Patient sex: F
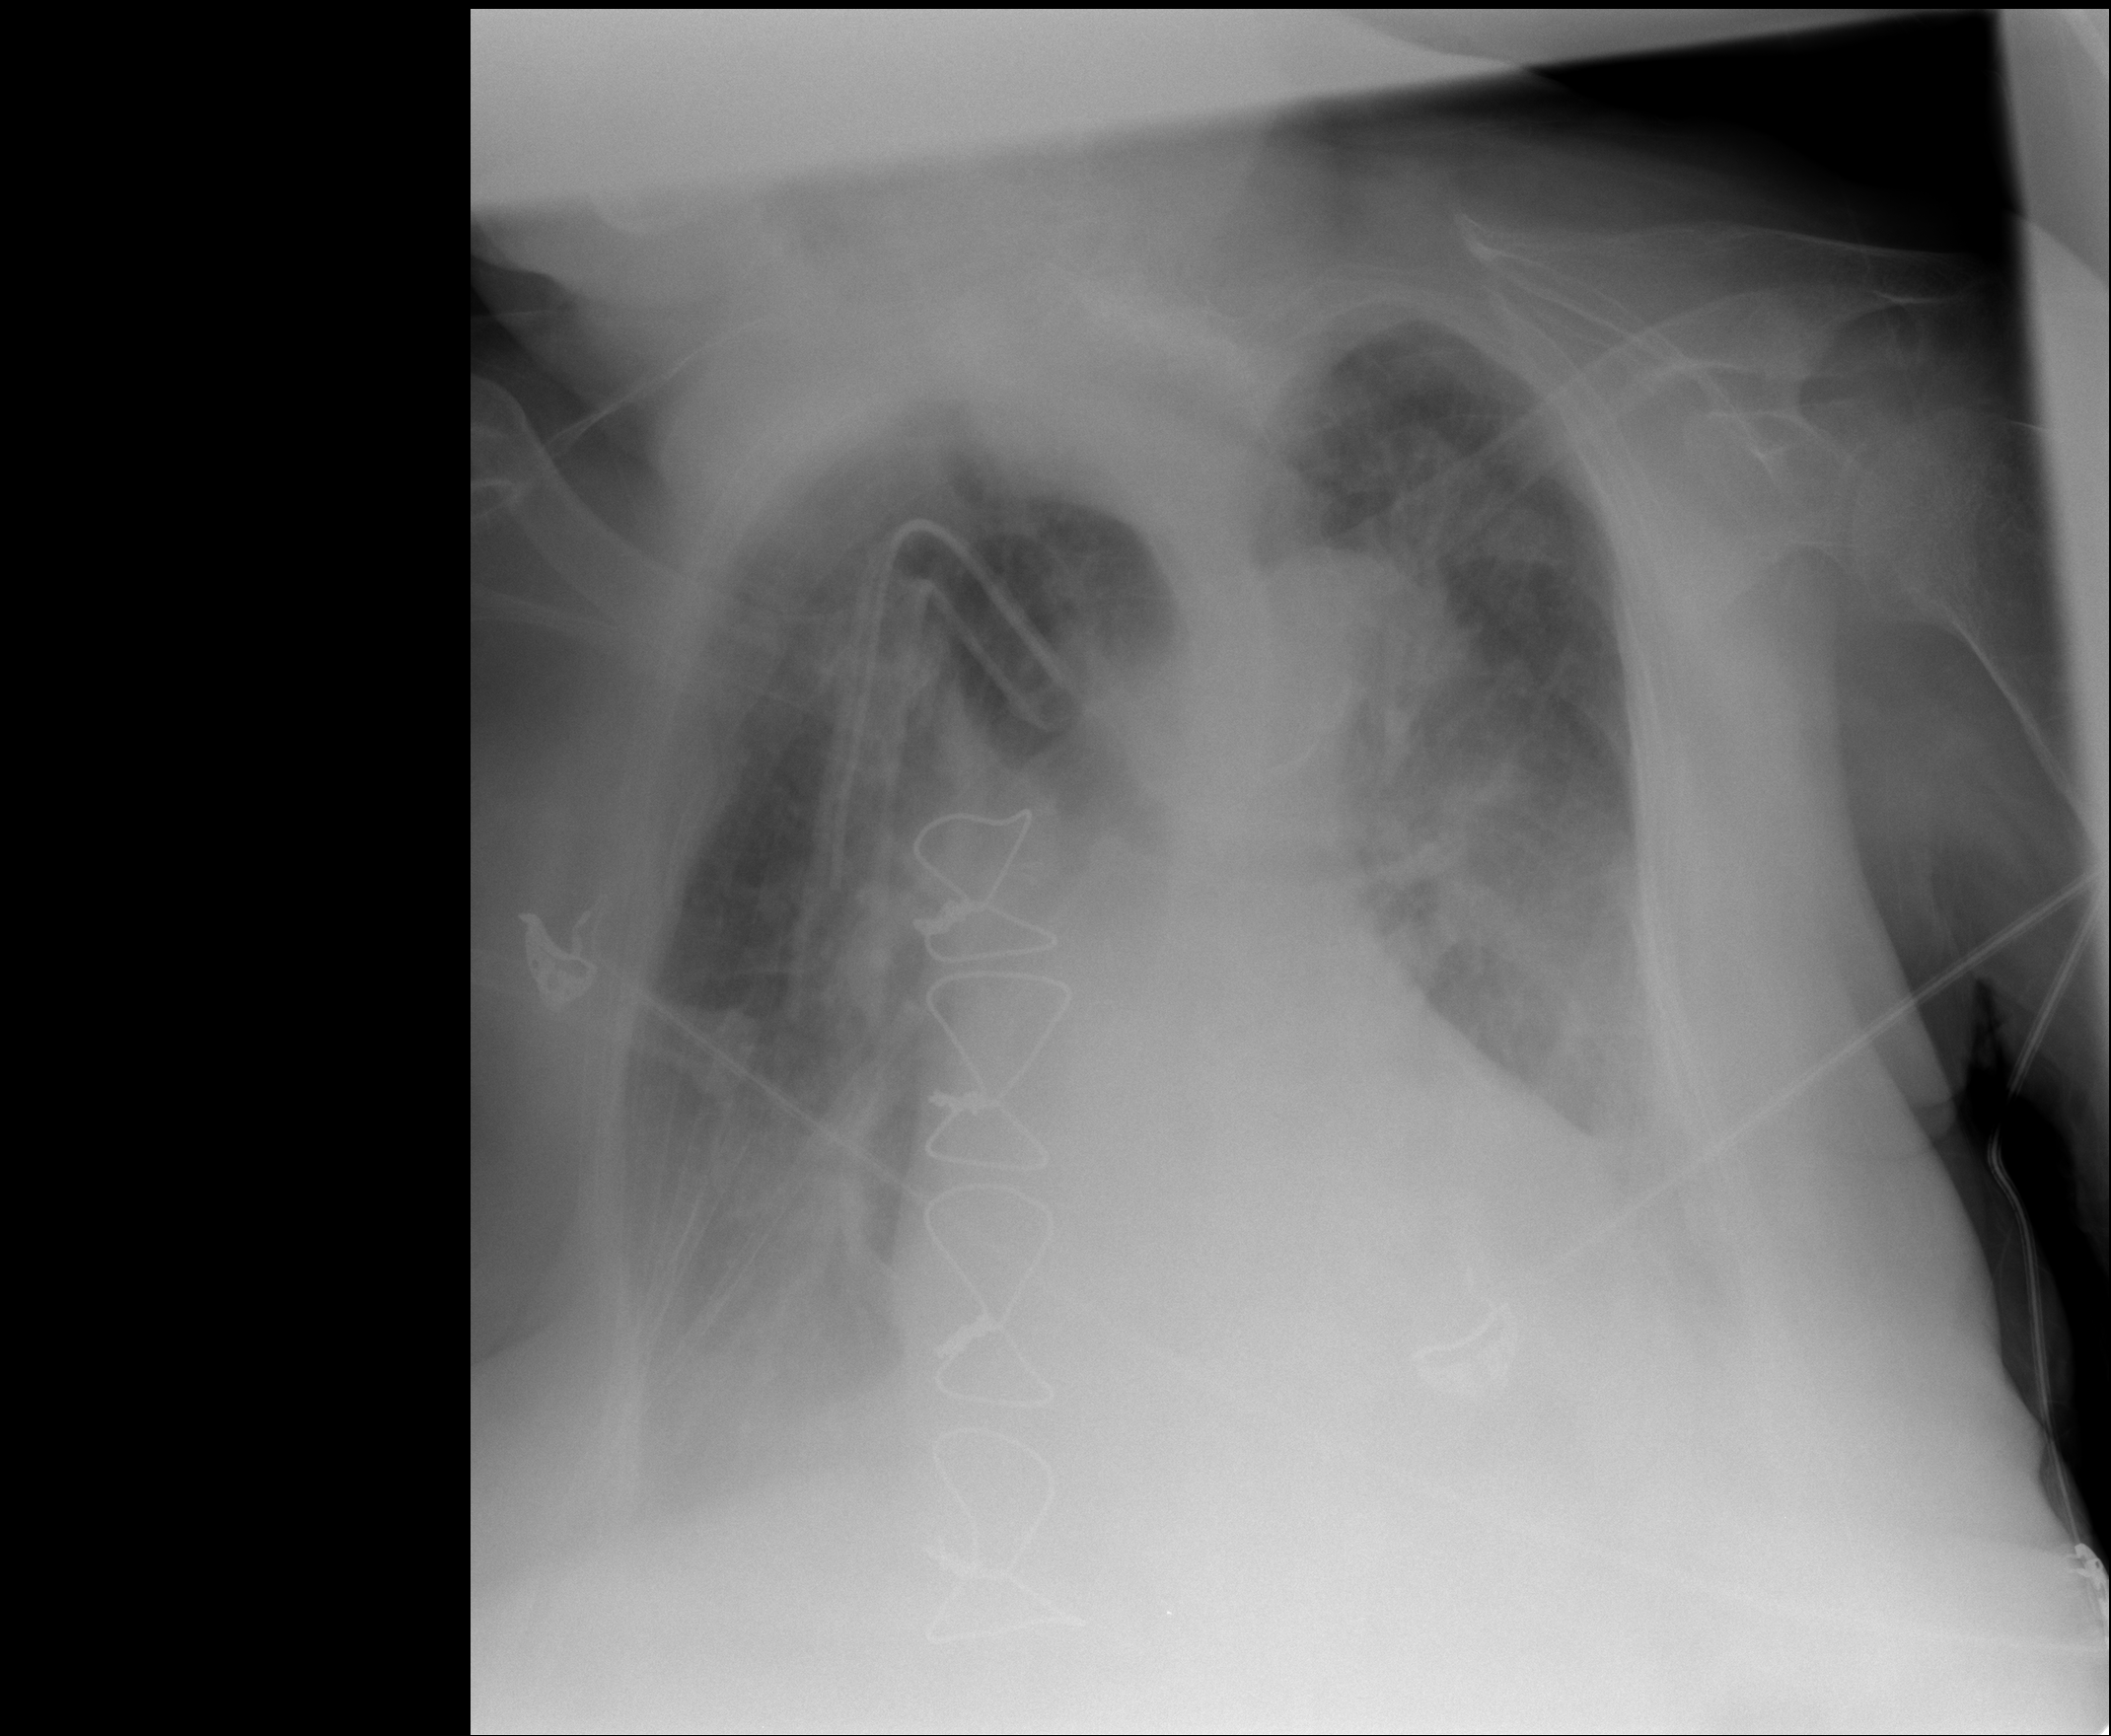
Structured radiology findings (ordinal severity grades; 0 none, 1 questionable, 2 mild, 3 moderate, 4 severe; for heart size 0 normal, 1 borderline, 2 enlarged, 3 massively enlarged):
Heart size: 1
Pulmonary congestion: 1
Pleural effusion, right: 3
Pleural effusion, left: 2
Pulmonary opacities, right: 0
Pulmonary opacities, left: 0
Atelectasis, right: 2
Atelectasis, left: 2